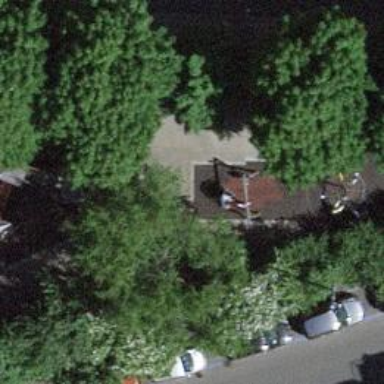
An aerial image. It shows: Playground area for leisure activities on the land.